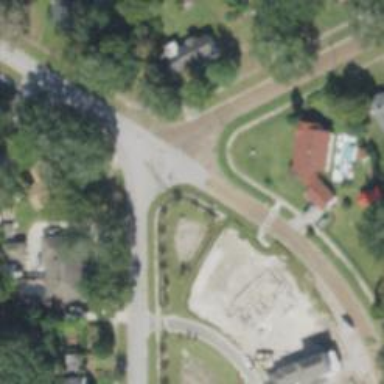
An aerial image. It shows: Residential road with sidewalk on the left side.